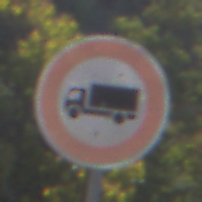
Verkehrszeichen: VerbotFuerKraftfahrzeugeUeberDreiKommaFuenfTonnen
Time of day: MorningAfternoon
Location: Outdoor (Nature)
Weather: Clear
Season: NotSpecified
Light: Natural